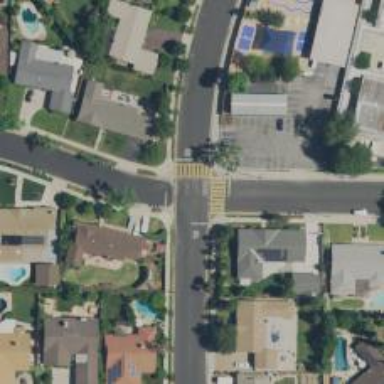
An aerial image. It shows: Road with stop sign.